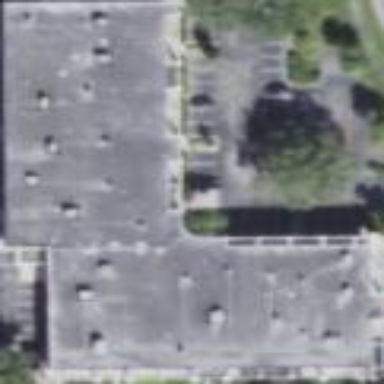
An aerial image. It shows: Office building.